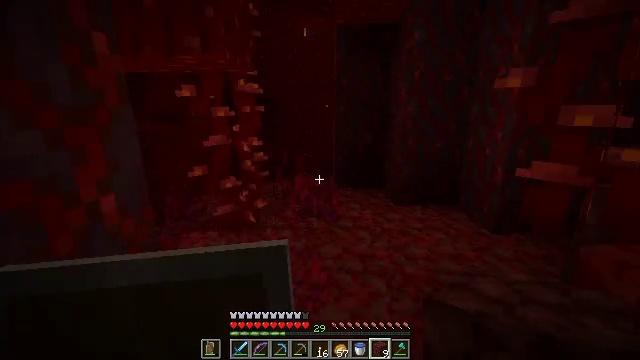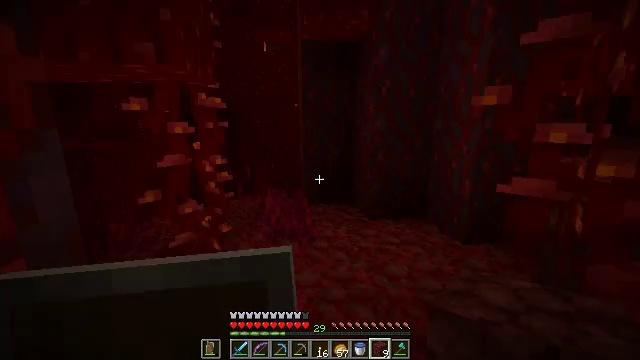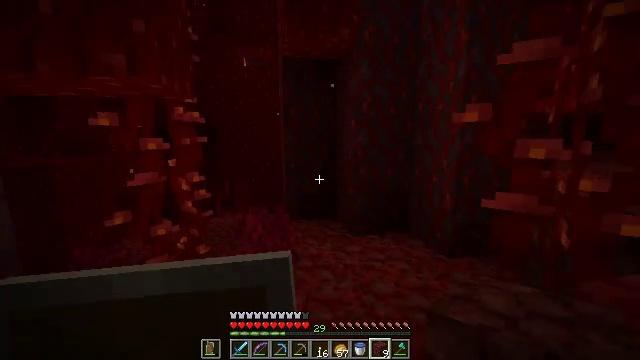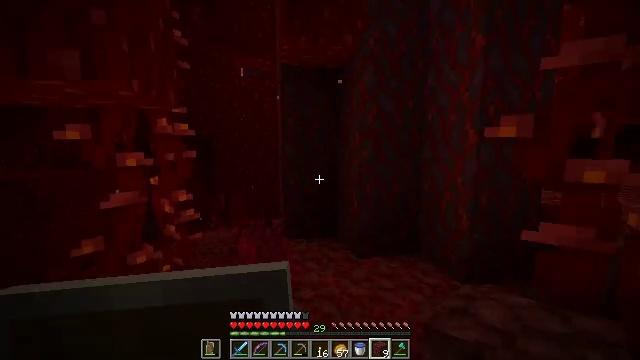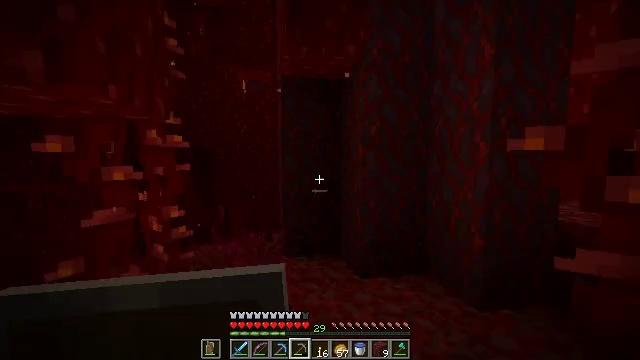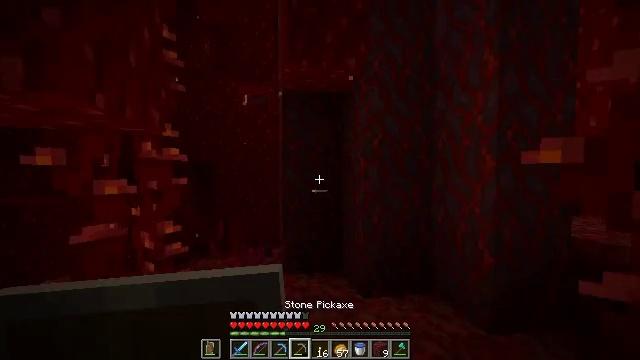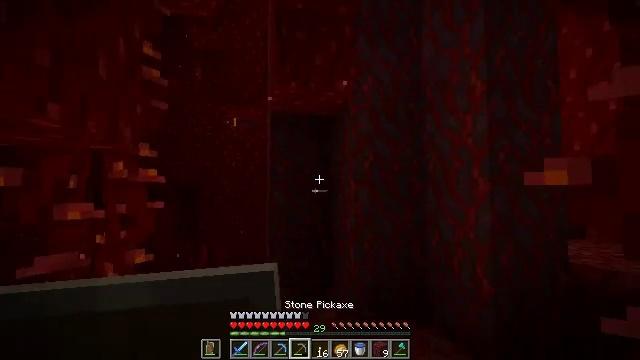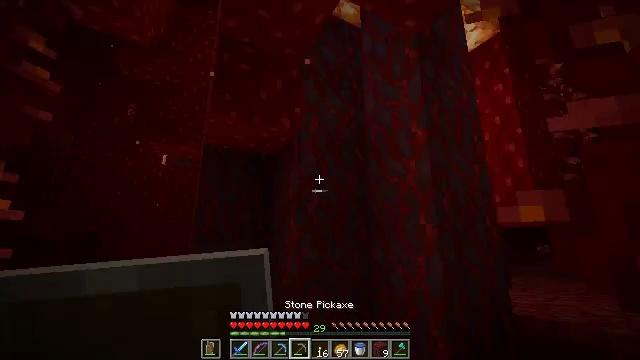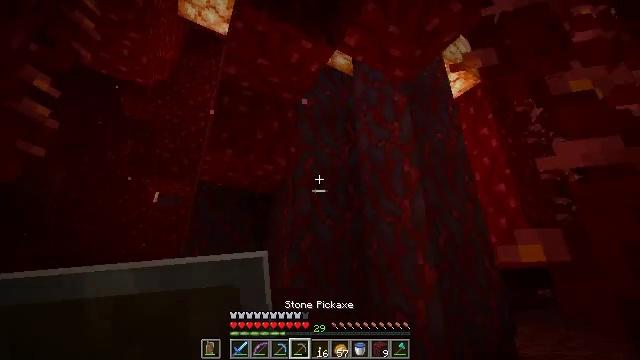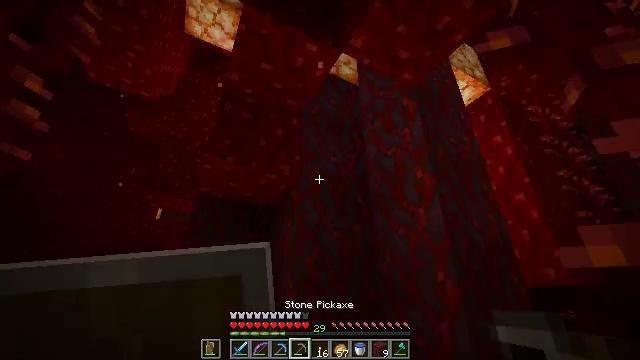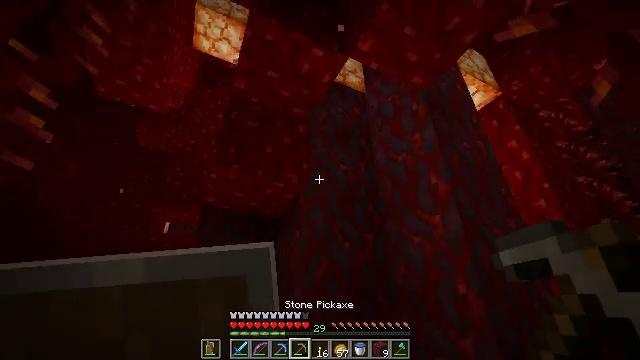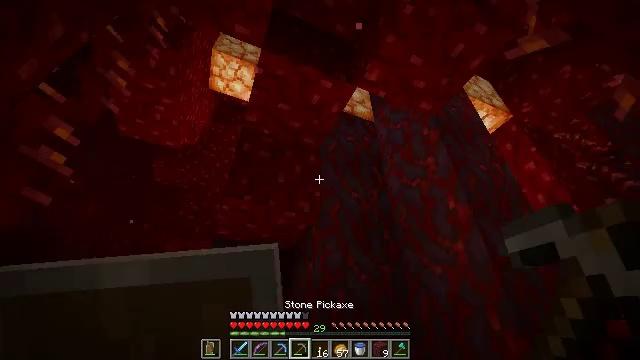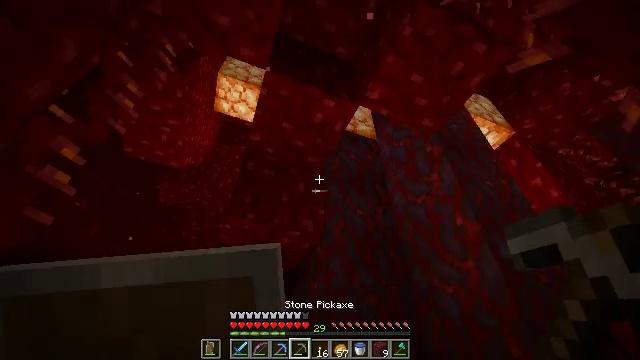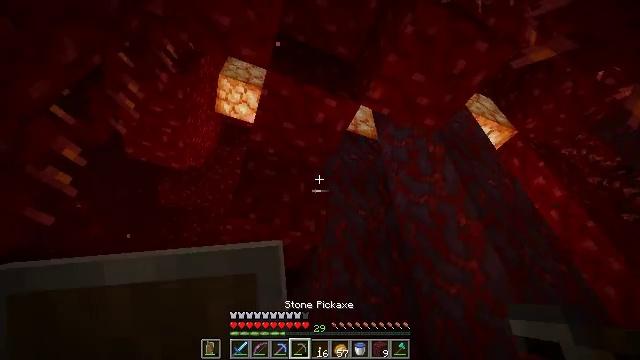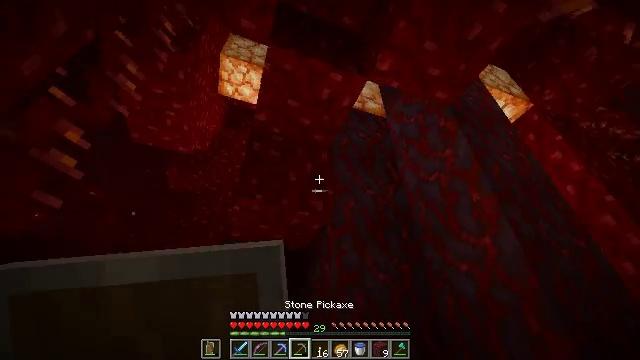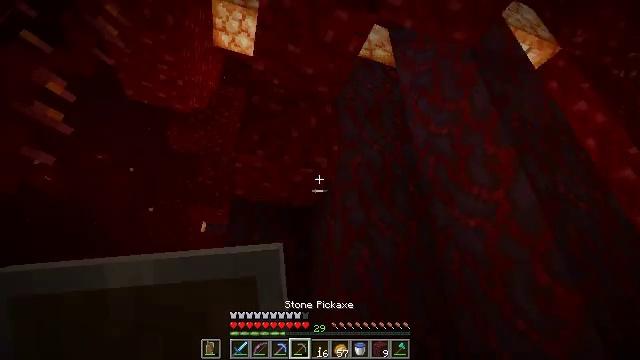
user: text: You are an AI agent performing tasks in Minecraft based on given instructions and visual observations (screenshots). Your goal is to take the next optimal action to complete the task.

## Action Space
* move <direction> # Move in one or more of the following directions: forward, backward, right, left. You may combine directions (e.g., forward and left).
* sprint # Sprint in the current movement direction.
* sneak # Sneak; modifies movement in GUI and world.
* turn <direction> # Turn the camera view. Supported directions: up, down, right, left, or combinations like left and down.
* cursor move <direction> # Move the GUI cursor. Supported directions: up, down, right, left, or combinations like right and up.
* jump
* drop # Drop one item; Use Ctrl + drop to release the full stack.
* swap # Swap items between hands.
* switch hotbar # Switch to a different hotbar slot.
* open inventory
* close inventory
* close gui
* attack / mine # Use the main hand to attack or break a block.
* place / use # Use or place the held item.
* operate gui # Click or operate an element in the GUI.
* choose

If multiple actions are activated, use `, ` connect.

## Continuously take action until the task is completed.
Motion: motion action
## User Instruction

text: Collect crimson stem for building materials.
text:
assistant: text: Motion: move forward, turn right and up
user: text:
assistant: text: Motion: move forward, turn right and up
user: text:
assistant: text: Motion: move forward, turn up
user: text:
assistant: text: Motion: move forward, turn up, switch to hotbar 4
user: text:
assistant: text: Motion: move forward, turn up, switch to hotbar 4
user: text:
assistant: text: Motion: move forward, turn right and up
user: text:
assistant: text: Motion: move forward, turn right and up
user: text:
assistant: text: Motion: move forward, turn right and up
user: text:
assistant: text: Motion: turn left and up
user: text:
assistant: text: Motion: turn left and up
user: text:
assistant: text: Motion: turn left and up
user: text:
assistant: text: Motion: turn up
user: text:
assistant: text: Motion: no_op
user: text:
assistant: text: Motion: move forward, turn left and down
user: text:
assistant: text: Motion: move forward, turn left and down
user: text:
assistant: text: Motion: move forward, turn left and down
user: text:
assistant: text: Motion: move forward, turn left and down
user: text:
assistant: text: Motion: move forward
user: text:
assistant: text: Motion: move forward
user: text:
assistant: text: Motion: move forward, turn down
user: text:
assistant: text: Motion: move forward
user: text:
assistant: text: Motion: move forward, turn right and up
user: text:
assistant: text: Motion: no_op
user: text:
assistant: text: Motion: no_op
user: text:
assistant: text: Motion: no_op
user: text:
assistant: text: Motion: no_op
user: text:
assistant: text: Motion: no_op
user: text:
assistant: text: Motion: no_op
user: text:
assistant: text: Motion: no_op
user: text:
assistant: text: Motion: no_op